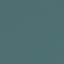
Land use / land cover class: SeaLake